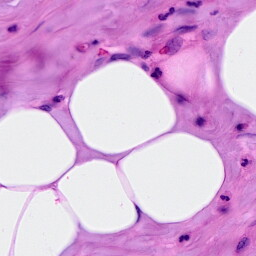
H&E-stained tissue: Breast